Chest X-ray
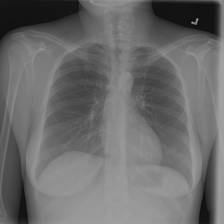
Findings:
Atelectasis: negative
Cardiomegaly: negative
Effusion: negative
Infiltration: negative
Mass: negative
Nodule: negative
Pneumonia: negative
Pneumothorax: negative
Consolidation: negative
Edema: negative
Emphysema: negative
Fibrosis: negative
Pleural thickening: negative
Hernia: negative